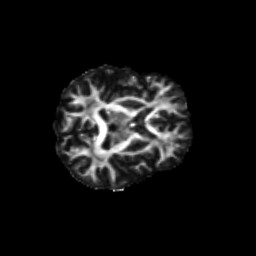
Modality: FA
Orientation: axial
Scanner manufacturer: siemens
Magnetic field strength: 3 T
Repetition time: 9.2 s
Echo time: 0.084 s